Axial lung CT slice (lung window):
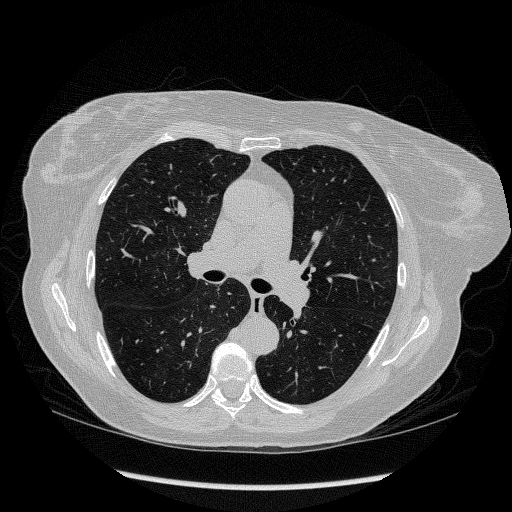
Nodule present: no